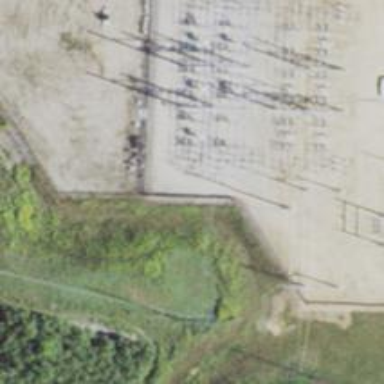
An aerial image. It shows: Switch for power supply.